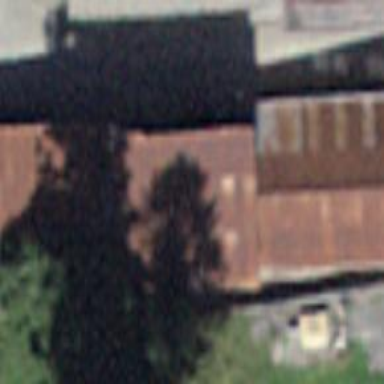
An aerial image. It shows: Warehouse building.